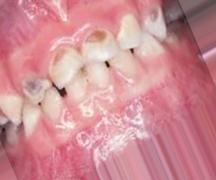
Condition: Caries